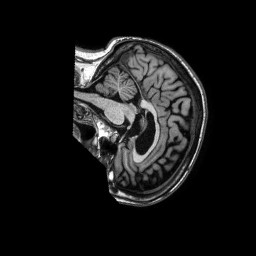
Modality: T1w
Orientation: sagittal
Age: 70
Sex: female
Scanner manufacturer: philips
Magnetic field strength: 1.5 T
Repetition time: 0.007022 s
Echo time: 0.003169 s